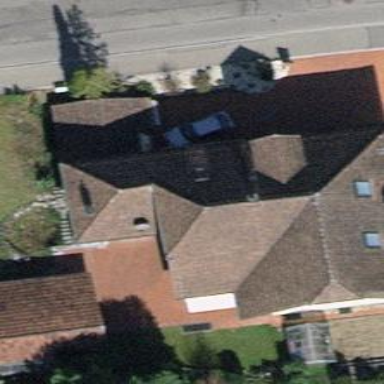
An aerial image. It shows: Building with tiled roof.